Field crop: maize
Growth stage: 2
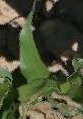
Species: maize